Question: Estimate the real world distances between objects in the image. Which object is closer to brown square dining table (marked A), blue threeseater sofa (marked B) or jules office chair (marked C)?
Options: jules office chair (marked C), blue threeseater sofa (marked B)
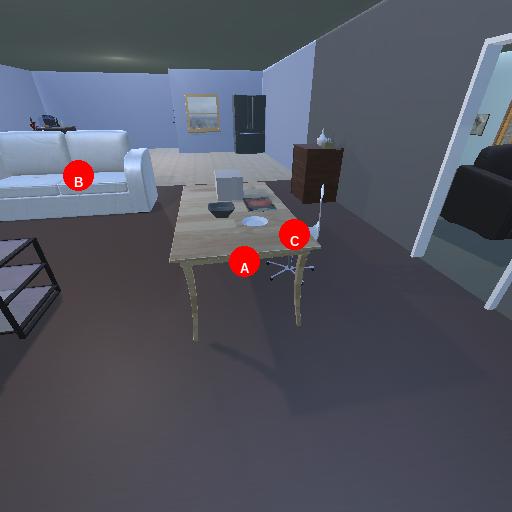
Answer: jules office chair (marked C)